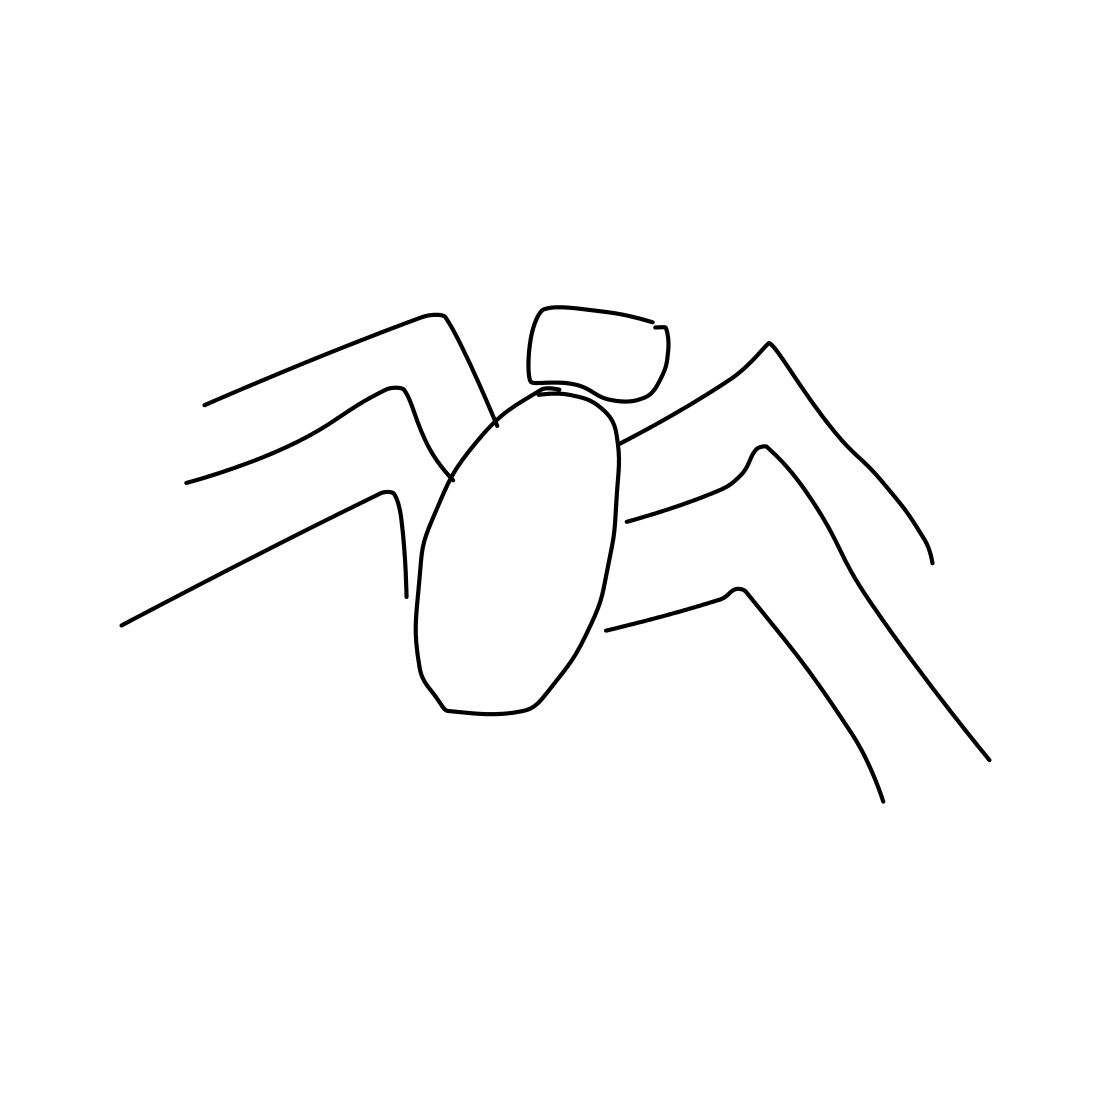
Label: spider